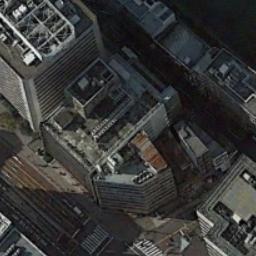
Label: commercial_area